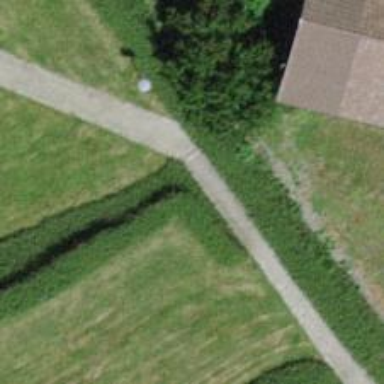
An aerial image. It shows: Hedge barrier.